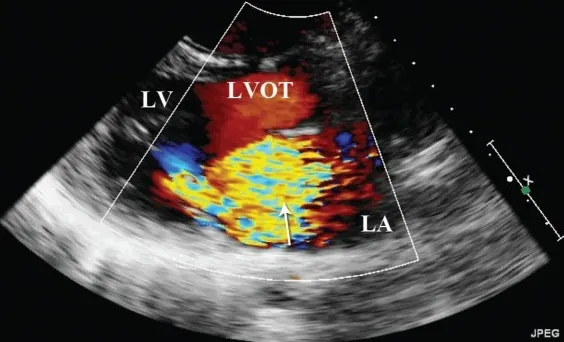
Parasternal long-axis echocardiographic view, showing severe mitral regurgitation (arrow).
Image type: radiology (ultrasound)